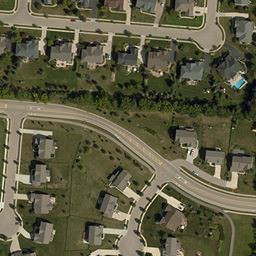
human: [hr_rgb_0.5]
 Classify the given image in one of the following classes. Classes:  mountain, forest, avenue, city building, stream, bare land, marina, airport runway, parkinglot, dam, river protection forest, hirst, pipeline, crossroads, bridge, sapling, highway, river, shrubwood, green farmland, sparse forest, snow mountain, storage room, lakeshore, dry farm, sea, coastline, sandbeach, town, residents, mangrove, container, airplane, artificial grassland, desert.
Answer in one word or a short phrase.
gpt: town